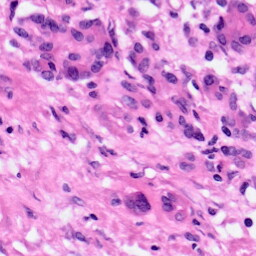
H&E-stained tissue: Pancreatic